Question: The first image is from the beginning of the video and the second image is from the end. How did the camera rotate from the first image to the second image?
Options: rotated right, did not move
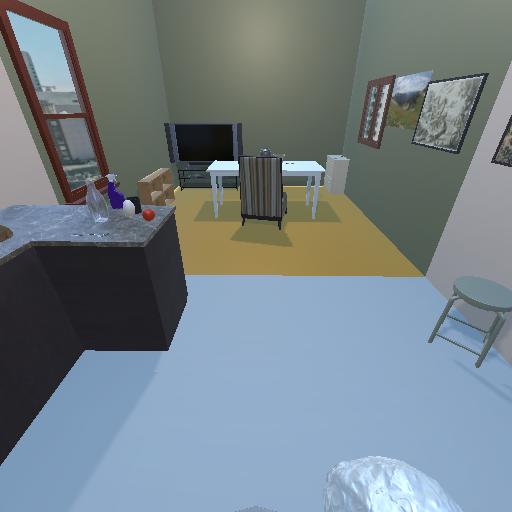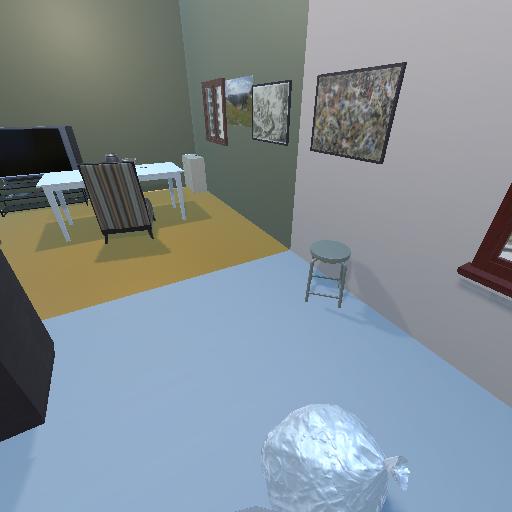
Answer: rotated right